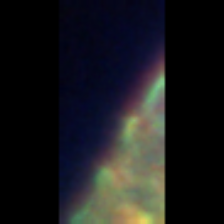
Taxon: Unknown_full_image
Group: Unknown